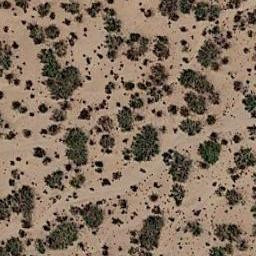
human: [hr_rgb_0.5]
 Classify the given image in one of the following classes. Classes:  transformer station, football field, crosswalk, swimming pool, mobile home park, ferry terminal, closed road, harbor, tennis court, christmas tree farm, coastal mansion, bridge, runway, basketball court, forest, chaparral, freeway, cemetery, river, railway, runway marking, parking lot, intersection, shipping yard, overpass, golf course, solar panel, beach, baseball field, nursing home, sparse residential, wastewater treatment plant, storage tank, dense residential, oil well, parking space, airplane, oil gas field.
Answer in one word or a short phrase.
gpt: chaparral